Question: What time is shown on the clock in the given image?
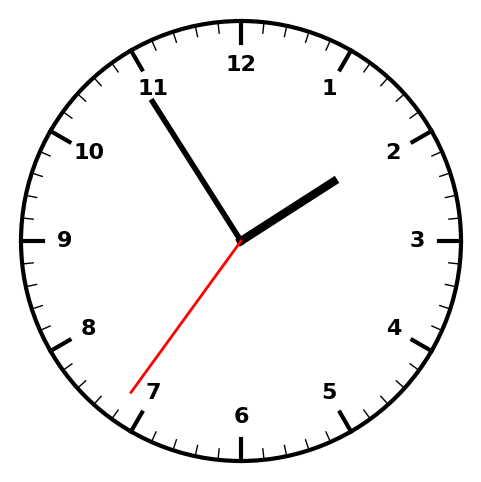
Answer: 01:54:36